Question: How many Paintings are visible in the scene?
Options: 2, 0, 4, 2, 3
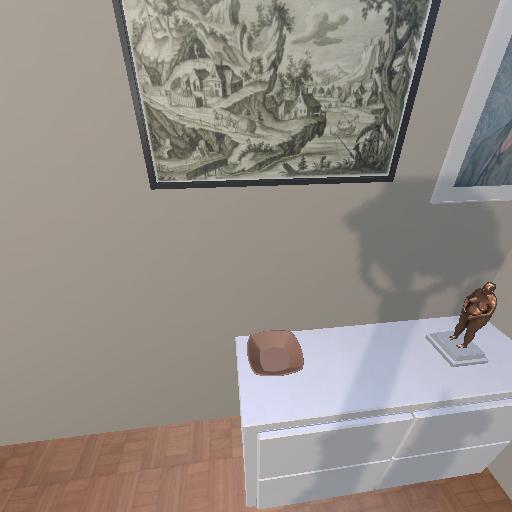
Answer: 2